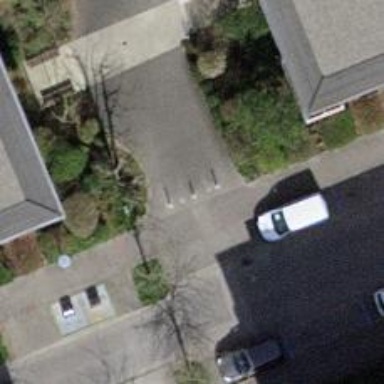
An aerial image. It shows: Pedestrian road.